Question: When I try to run my 'Python' program
The program runs well with 'torsocks'
But when the program needs to to the database ('postgresql')
Gives an error and can not
I use the 'postgresql'
Photo of Error:

It does not matter if my program is a Django or I use a 'sqlalchemy'
Cannot find database at all
'''
oem@khoramfar$: proxychains curl https://api.ipify.org/
[proxychains] config file found: /etc/proxychains.conf
[proxychains] preloading /usr/lib/x86_64-linux-gnu/libproxychains.so.4
[proxychains] DLL init: proxychains-ng 4.14
[proxychains] Dynamic chain ... 109.194.114.100:8081 ... 178.128.235.170:3128 <--denied
[proxychains] Dynamic chain ... 109.194.114.100:8081 ... 51.68.198.158:80 <--denied
[proxychains] Dynamic chain ... 109.194.114.100:8081 ... 68.183.192.29:8080 <--denied
[proxychains] Dynamic chain ... 109.194.114.100:8081 ... 93.91.86.102:8080 <--denied
[proxychains] Dynamic chain ... 109.194.114.100:8081 ... 41.237.65.105:80 <--denied
[proxychains] Dynamic chain ... 109.194.114.100:8081 ... 115.124.115.26:80 <--denied
[proxychains] Dynamic chain ... 109.194.114.100:8081 ... 41.59.254.172:80 <--denied
[proxychains] Dynamic chain ... 109.194.114.100:8081 ... 1.20.103.196:42792 <--denied
[proxychains] Dynamic chain ... 109.194.114.100:8081 ... 115.85.75.34:80 <--denied
[proxychains] Dynamic chain ... 109.194.114.100:8081 ... 118.179.223.130:80 <--denied
[proxychains] Dynamic chain ... 109.194.114.100:8081 ... 139.255.31.146:8080 <--denied
[proxychains] Dynamic chain ... 109.194.114.100:8081 ... 51.222.73.117:80 <--denied
[proxychains] Dynamic chain ... 109.194.114.100:8081 ... timeout
[proxychains] Dynamic chain ... 178.128.125.16:35577 ... 111.90.179.74:8080 <--denied
[proxychains] Dynamic chain ... 178.128.125.16:35577 ... 96.47.231.58:8020 <--denied
[proxychains] Dynamic chain ... 178.128.125.16:35577 ... 167.172.184.166:40607 ... 185.18.214.13:8080 ... 178.128.125.16:34534 ... 106.51.252.227:80 <--socket error or timeout!
[proxychains] Dynamic chain ... 178.128.125.16:35577 ... 167.172.184.166:40607 ... 185.18.214.13:8080 ... 178.128.125.16:34534 ... 59.14.228.31:80 <--socket error or timeout!
[proxychains] Dynamic chain ... 178.128.125.16:35577 ... 167.172.184.166:40607 <--denied
[proxychains] Dynamic chain ... 178.128.125.16:35577 ... 185.18.214.13:8080 <--socket error or timeout!
[proxychains] Dynamic chain ... 178.128.125.16:35577 ... 178.128.125.16:34534 ... 23.21.48.44:443 <--socket error or timeout!
[proxychains] Dynamic chain ... 178.128.125.16:35577 ... 178.128.125.16:34534 ... 23.21.140.41:443 ... OK
185.220.100.251
'''
when i use proxychains my ip changes but when i run the program stil get that error
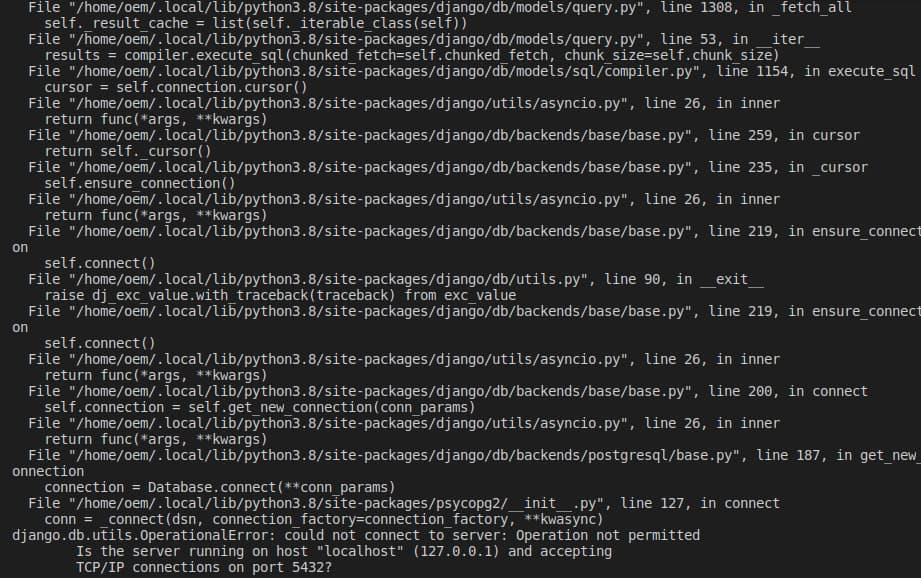
Answer: You won't be able to connect to a local database from within the program if you run it through 'torsocks' because this intercepts all socket calls to route them over Tor. Routing all connections through Tor like that means there is no more 'localhost' (can't access 127.0.0.1) and the database connection will go over Tor.
If you have some HTTP requests that need to be routed through Tor in the program and you can change the source, you'll need to proxy those requests over SOCKS through Tor so only the relevant HTTP traffic uses Tor and other connections (like database) continue to work as usual.